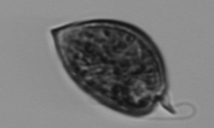
Label: Prorocentrum_micans